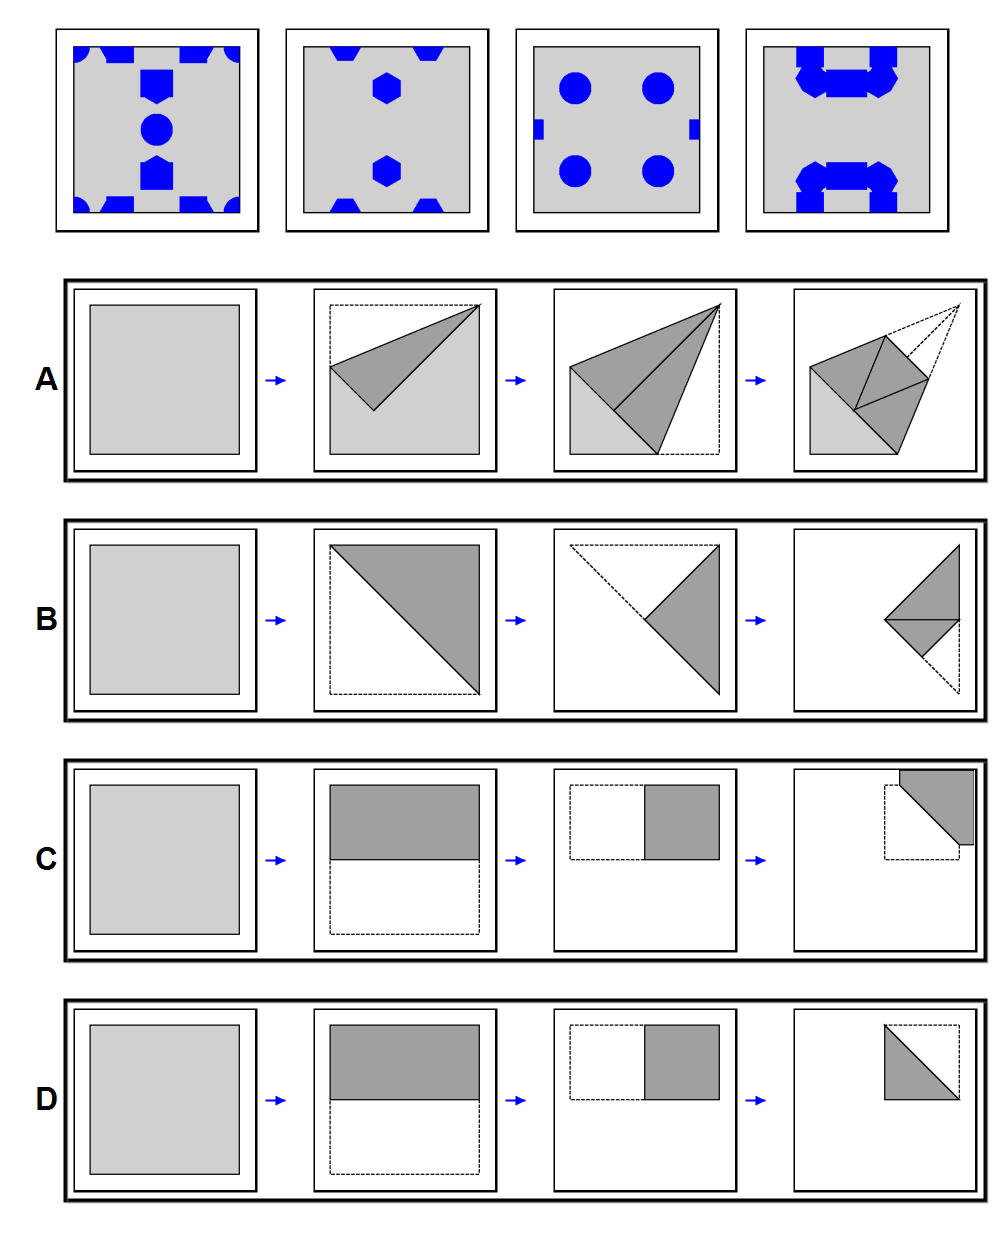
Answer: D